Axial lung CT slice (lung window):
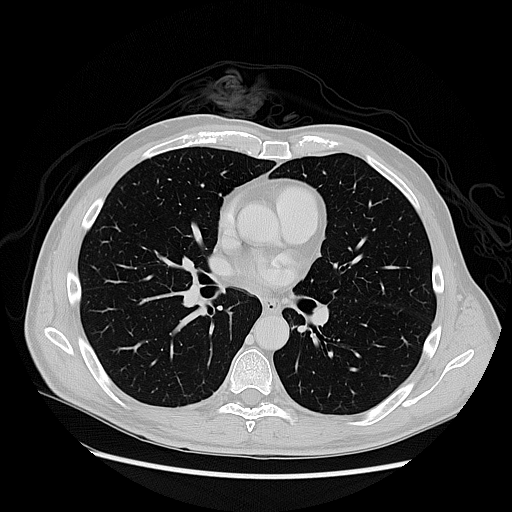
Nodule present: no